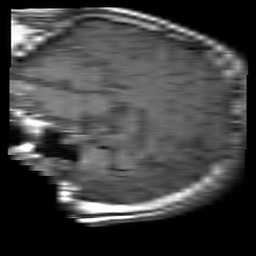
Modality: T1w
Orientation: sagittal
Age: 72
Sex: male
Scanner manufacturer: philips
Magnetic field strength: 3 T
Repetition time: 0.5331 s
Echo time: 0.01 s